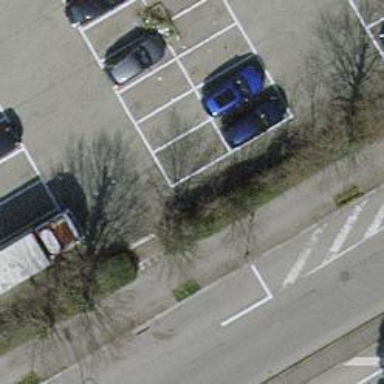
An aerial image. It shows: Steps with asphalt surface.